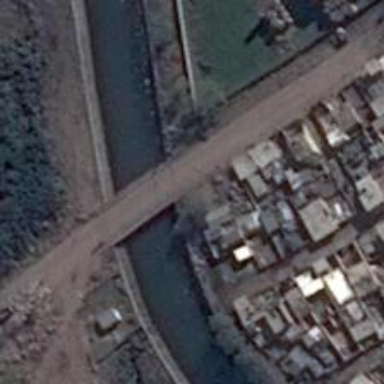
On the right hand of the river with a small bridge, dense houses are settled .